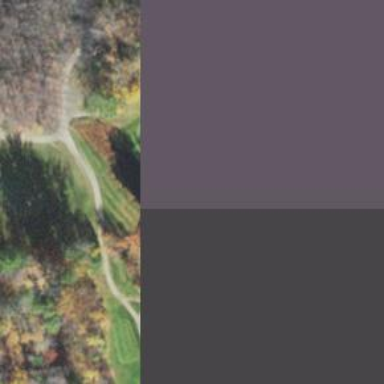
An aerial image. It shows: Pathway for golfing.